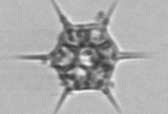
Label: Dictyocha